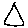
Label: triangle